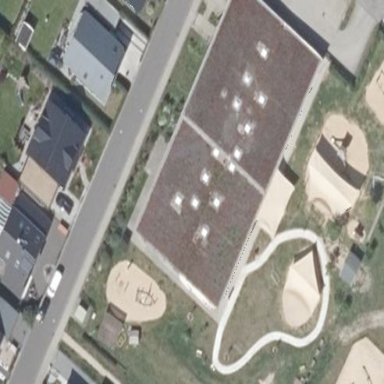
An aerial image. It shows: Kindergarten.